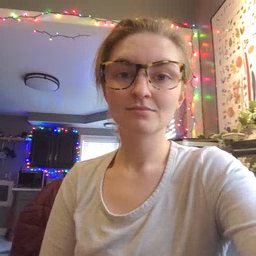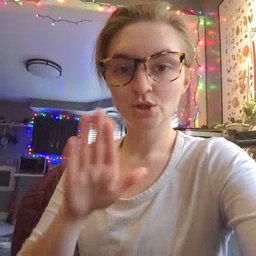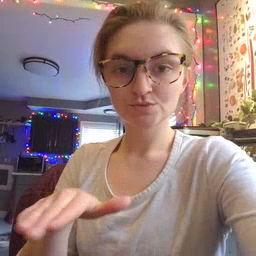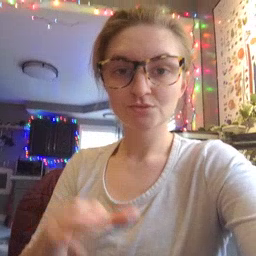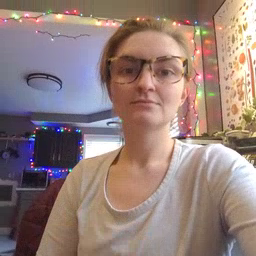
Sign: child